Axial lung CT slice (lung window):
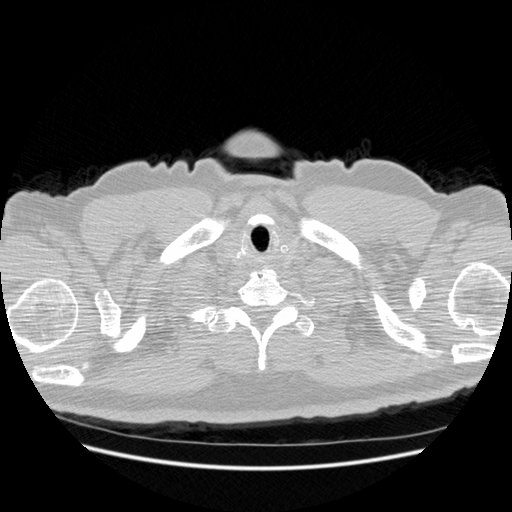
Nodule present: no